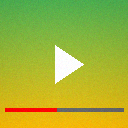
Screen state: on